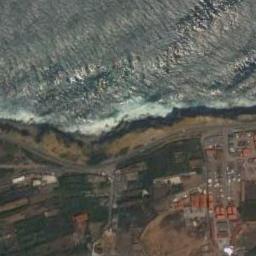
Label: beach